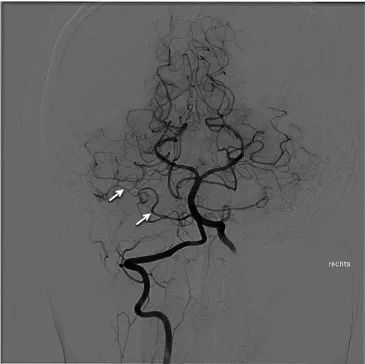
Case presentation. (B) Anterior posterior projection of the preoperative digital subtraction angiography (DSA) after right vertebral artery injection displaying the AVM nidus being fed by the anterior inferior cerebellar artery (AICA) branches (arrows).
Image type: radiology (x_ray)